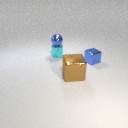
small blue metal cube behind large brown metal cube